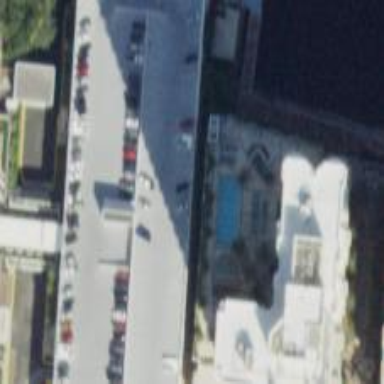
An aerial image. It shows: Building consisting of apartments.